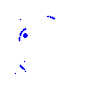
Particle: pion